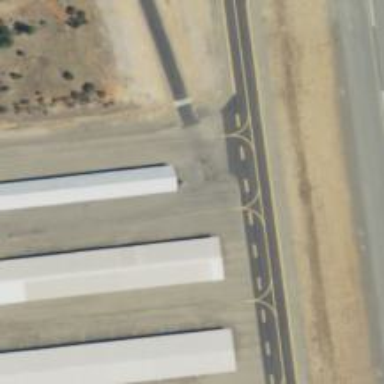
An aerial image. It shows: View of taxiway at the airport.